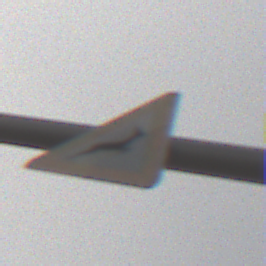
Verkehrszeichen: WildwechselLinks
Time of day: MorningAfternoon
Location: Outdoor (Nature)
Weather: PartlyCloudy
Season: NotSpecified
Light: Natural